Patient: sex M, age 60
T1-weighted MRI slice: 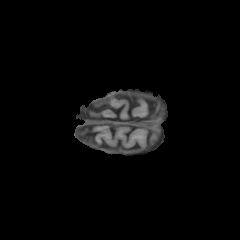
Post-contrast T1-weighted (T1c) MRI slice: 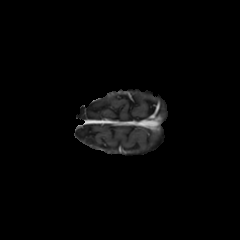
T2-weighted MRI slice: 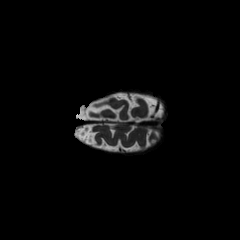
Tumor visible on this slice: no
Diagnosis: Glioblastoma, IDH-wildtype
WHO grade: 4